Question: I am trying to make a big footer. I have tried my best to make the links displayed inline but I am unable to do so. Please help out. Thanks
'''
<!DOCTYPE HTML>
<html>
<head>
<meta http-equiv="Content-Type" content="text/html; charset=utf-8">
<title>Untitled Document</title>
<style type="text/css">
#footer{
width:auto;
height:600px;
background:url(footer.png);
}
#footer div{float:left; width:43.5%}
#footer div:nth-child(2n+1){clear:none}
#footer div:nth-child(3n+1){clear:left}
#footer div li a{float:none; width:auto; display:inline; font-size:1em; padding:0; line-height:1.5em; background-color:transparent}
#footer .contribute{border:none; background-color:transparent}
#footer div h4{transition:color 0.3s; -moz-transition:-color 0.3s; -ms-transition:color 0.3s; -o-transition:color 0.3s; -webkit-transition:color 0.3s}
#footer div:hover h4{color:#e53b2c}
#footer div:nth-child(2n){clear:left}
#footer div{width:100%; clear:both}
#footer .contribute{background-color:rgba(255,255,255,0.8); border-bottom:10px solid rgba(0,0,0,0.025); background-color: transparent;
border: medium none;}
#footer div li {display:block; width:94.5%; float:left; font-size:0.95em; }
#footer li{padding:0.125em 0}
#footer a{border-bottom:1px solid rgba(0,0,0,0.1)}
#footer a:hover{border-bottom:1px solid rgb(65,183,216)}
#footer a:active, #footer a:focus { background-color:#e53b2c; border: none; }
</style>
</head>
<body>
<div id="footer">
<div class="contribute">
<h4>Best of Design</h4>
<ul>
<li><a href="http://www.smashingmagazine.com/responsive-web-design-guidelines-tutorials/">Responsive Design</a></li>
</ul>
</div>
<div class="contribute" >
<h4>Best of Coding</h4>
<ul>
<li><a href="http://www.smashingmagazine.com/learning-javascript-essentials-guidelines-tutorials/">JavaScript &amp; jQuery</a></li>
</ul>
</div>
<div id="contribute">
<h4>Smashing Hub</h4>
<ul>
<li><a href="http://www.smashingmagazine.com">Smashing Magazine</a></li>
</ul>
</div>
<div class="contribute">
<h4>Other Resources</h4>
<ul>
<li><a href="http://www.smashingmagazine.com/2011/09/08/to-five-smashing-years-and-a-free-anniversary-ebook-treat/">Free Anniversary eBook</a></li>
</ul>
</div>
</div>
</body>
</html>
'''
Here is a visual of what design I am trying to make,

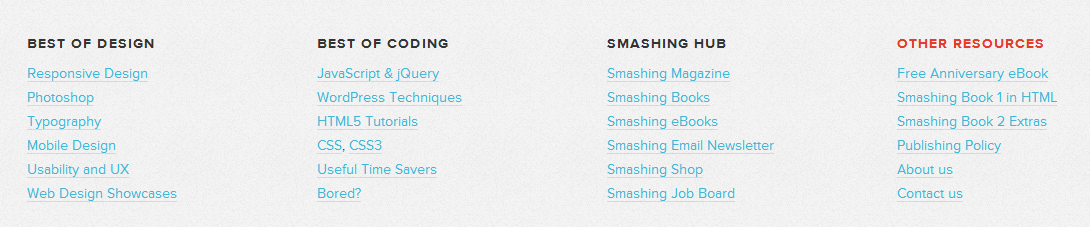
Answer: You can do this with 'float: left;' instead of 'display: inline;'.
The problem with your CSS is that you override the style for '#footer div' a lot:
'''
#footer div{width:100%; clear:both}
'''
This is one of these and its the main reason for breaking the layout.
Try to remove part of the style and refactor it to clean out a bit. You will thank us for this.
"If you can't understand your own code, its time to take a break and refactor."